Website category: university
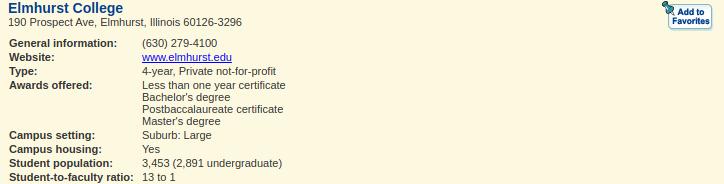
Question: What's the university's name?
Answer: Elmhurst College

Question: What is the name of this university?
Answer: Elmhurst College

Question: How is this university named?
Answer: Elmhurst College

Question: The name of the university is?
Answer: Elmhurst College

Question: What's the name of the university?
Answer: Elmhurst College

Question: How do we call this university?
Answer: Elmhurst College

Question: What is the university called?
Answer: Elmhurst College

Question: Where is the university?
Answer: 190 Prospect Ave, Elmhurst, Illinois 60126-3296

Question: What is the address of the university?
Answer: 190 Prospect Ave, Elmhurst, Illinois 60126-3296

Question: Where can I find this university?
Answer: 190 Prospect Ave, Elmhurst, Illinois 60126-3296

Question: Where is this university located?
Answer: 190 Prospect Ave, Elmhurst, Illinois 60126-3296

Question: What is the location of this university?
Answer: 190 Prospect Ave, Elmhurst, Illinois 60126-3296

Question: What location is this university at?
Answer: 190 Prospect Ave, Elmhurst, Illinois 60126-3296

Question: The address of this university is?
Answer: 190 Prospect Ave, Elmhurst, Illinois 60126-3296

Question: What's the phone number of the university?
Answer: (630) 279-4100

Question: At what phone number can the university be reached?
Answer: (630) 279-4100

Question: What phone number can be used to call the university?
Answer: (630) 279-4100

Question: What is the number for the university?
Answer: (630) 279-4100

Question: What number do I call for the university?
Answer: (630) 279-4100

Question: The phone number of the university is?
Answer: (630) 279-4100

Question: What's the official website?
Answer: www.elmhurst.edu

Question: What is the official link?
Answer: www.elmhurst.edu

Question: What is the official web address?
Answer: www.elmhurst.edu

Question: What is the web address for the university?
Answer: www.elmhurst.edu

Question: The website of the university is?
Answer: www.elmhurst.edu

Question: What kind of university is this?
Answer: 4-year, Private not-for-profit

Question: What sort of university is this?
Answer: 4-year, Private not-for-profit

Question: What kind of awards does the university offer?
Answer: Less than one year certificate Bachelor's degree Postbaccalaureate certificate Master's degree

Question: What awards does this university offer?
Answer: Less than one year certificate Bachelor's degree Postbaccalaureate certificate Master's degree

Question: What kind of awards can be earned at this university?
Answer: Less than one year certificate Bachelor's degree Postbaccalaureate certificate Master's degree

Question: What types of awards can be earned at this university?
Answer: Less than one year certificate Bachelor's degree Postbaccalaureate certificate Master's degree

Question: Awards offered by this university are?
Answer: Less than one year certificate Bachelor's degree Postbaccalaureate certificate Master's degree

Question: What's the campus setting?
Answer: Suburb: Large

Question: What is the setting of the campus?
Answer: Suburb: Large

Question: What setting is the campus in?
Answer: Suburb: Large

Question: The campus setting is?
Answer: Suburb: Large

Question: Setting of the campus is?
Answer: Suburb: Large

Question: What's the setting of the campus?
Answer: Suburb: Large

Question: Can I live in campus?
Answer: Yes

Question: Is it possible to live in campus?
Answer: Yes

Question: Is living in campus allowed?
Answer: Yes

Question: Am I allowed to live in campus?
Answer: Yes

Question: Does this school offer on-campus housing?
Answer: Yes

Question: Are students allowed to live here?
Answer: Yes

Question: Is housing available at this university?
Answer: Yes

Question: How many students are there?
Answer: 3,453 (2,891 undergraduate)

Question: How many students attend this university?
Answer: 3,453 (2,891 undergraduate)

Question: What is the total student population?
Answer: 3,453 (2,891 undergraduate)

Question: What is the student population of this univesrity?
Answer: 3,453 (2,891 undergraduate)

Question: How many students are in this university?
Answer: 3,453 (2,891 undergraduate)

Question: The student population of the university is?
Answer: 3,453 (2,891 undergraduate)

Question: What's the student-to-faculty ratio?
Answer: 13 to 1

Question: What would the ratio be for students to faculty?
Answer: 13 to 1

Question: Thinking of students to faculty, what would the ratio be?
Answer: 13 to 1

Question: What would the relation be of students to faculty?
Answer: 13 to 1

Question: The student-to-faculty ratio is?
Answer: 13 to 1

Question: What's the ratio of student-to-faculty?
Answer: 13 to 1

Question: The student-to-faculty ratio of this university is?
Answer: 13 to 1